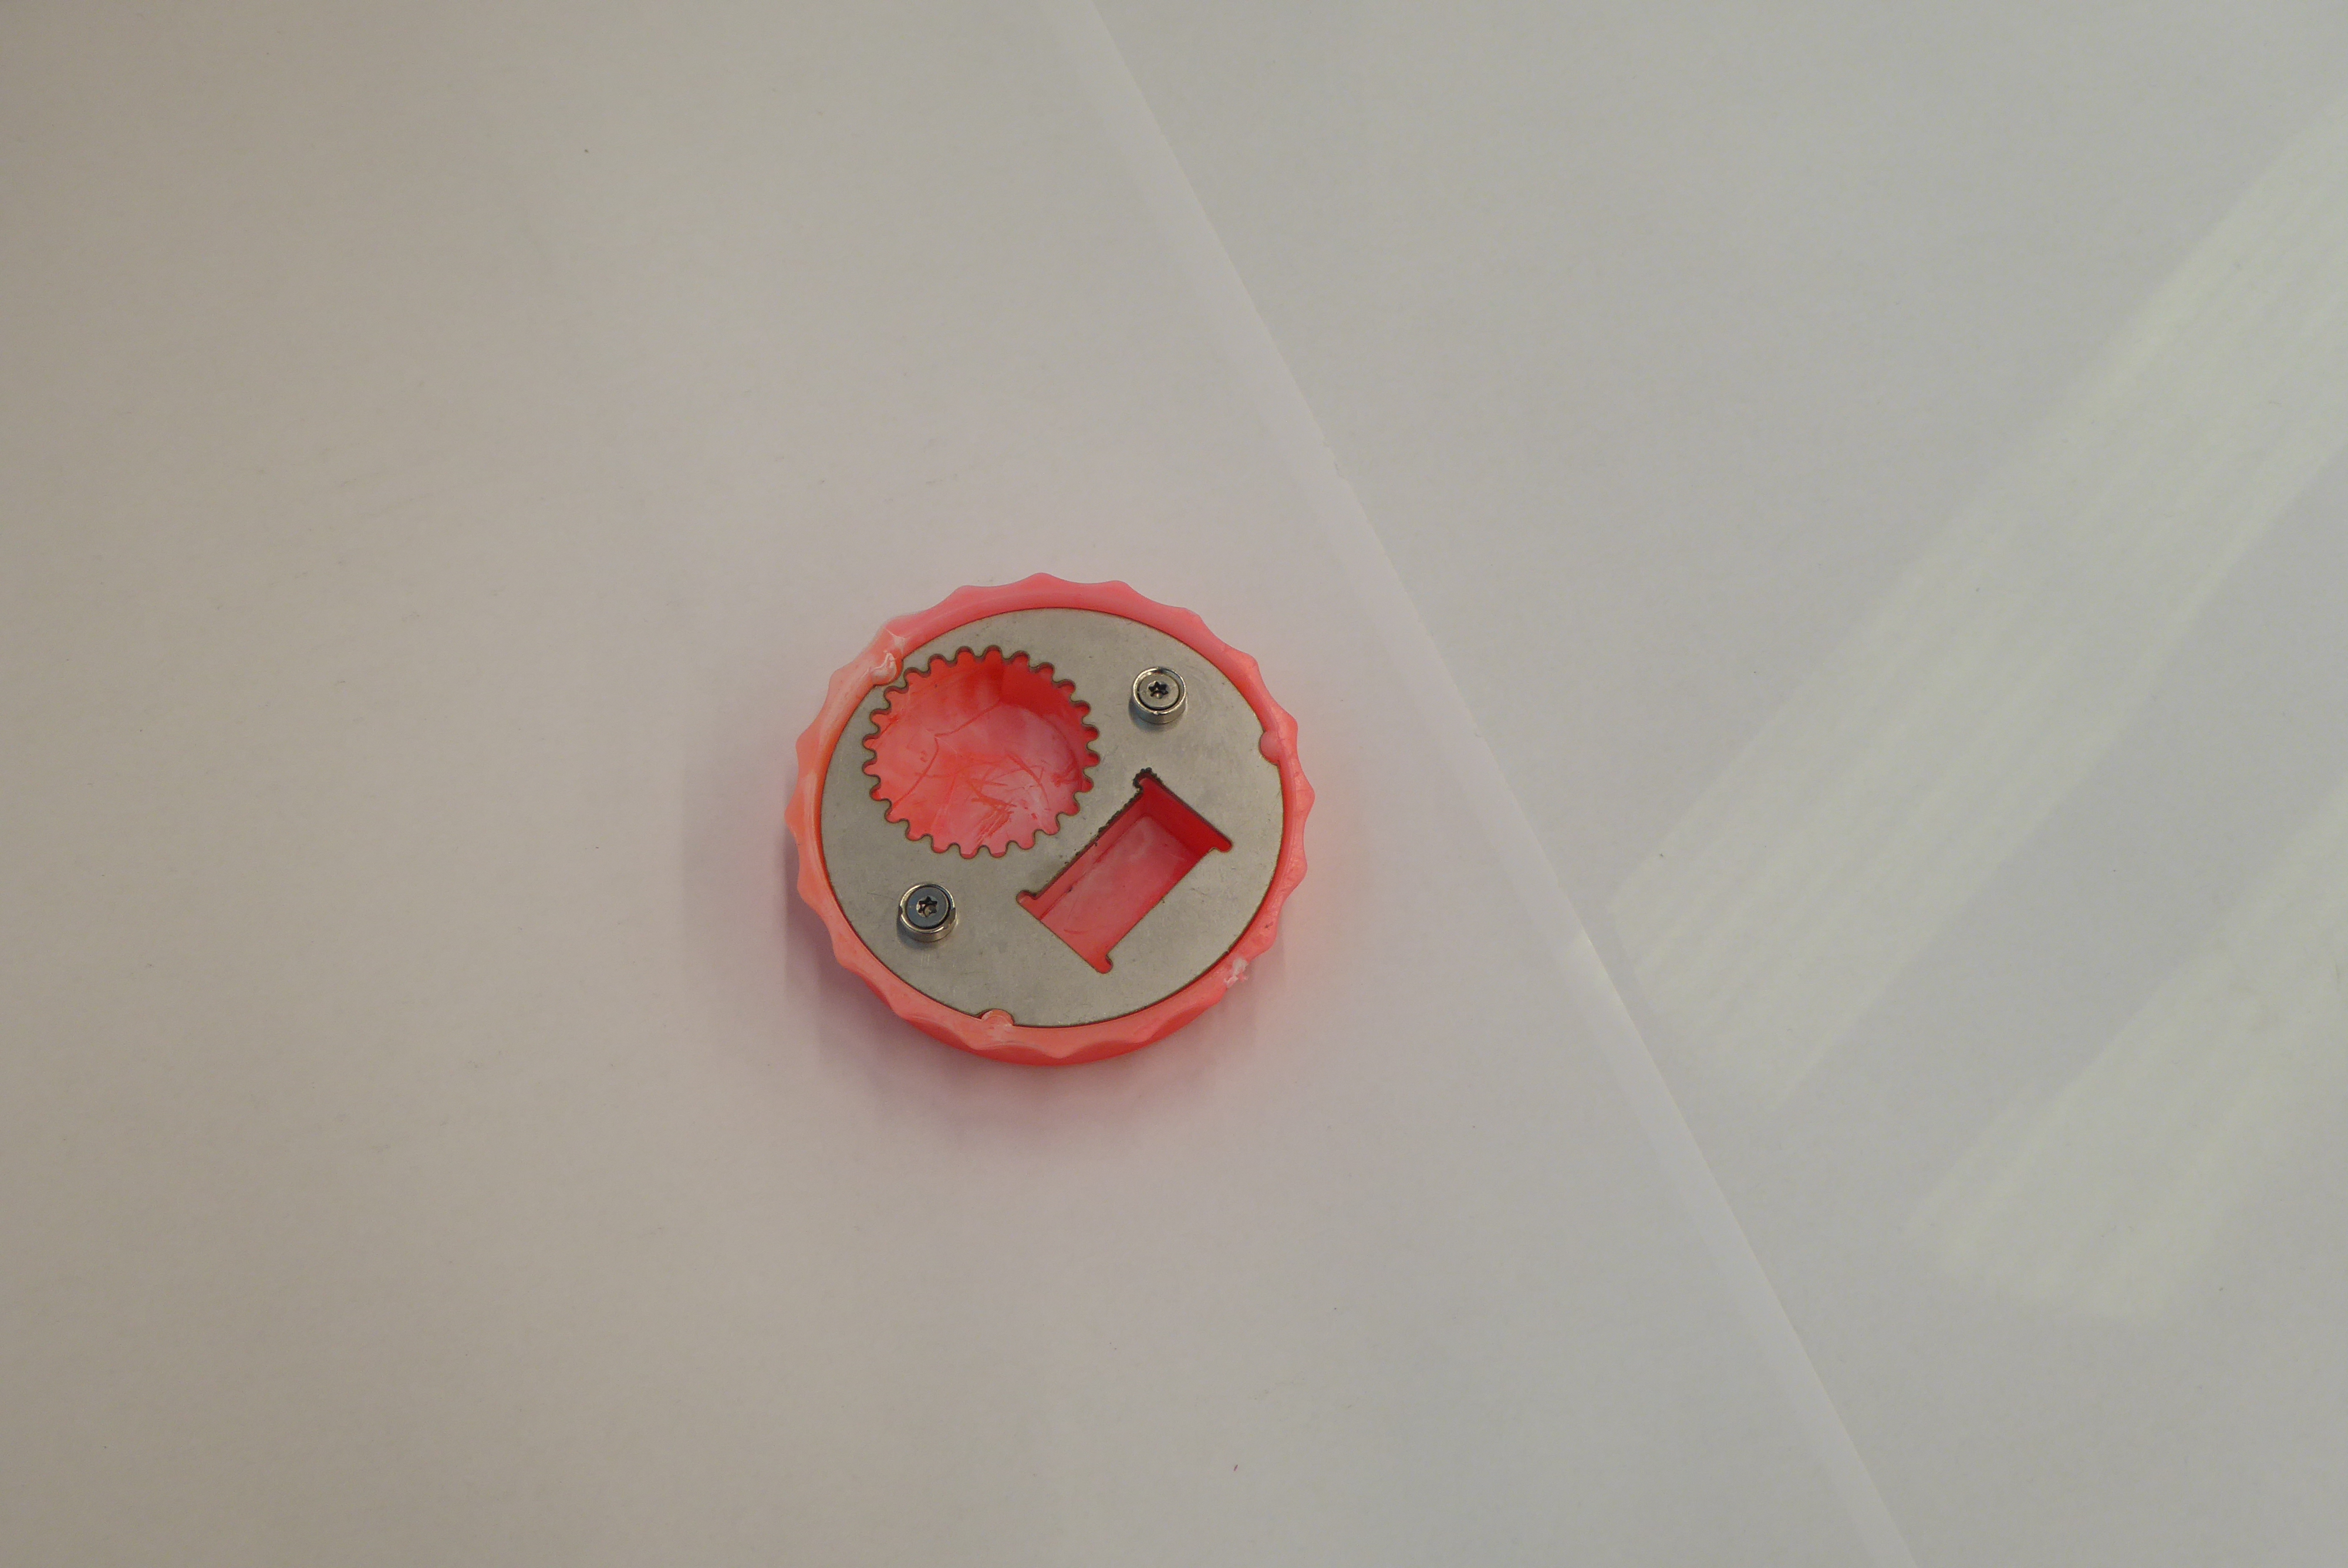
Label: Bottle Opener